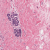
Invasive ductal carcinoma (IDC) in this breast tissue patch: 0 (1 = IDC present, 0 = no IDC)